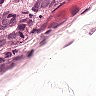
Metastatic tissue present: yes